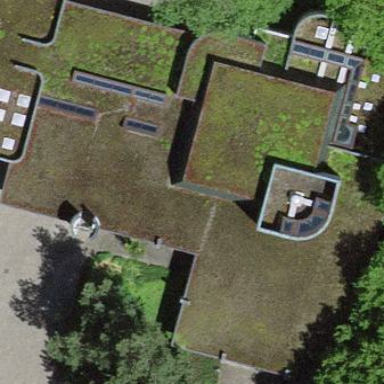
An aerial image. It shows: View of roof of building.